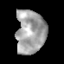
Tissue: lung
Cell type: Others
Senescence score: 0.2311
Nuclear area (px): 1255
Mean DAPI intensity: 164.25